Field crop: tomato
Growth stage: 2
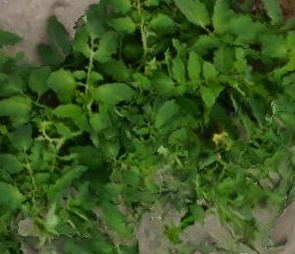
Species: tomato